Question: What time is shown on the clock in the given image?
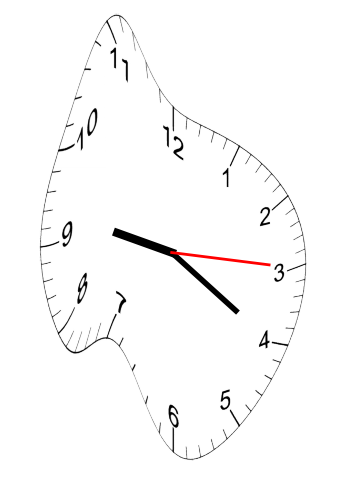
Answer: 09:20:15